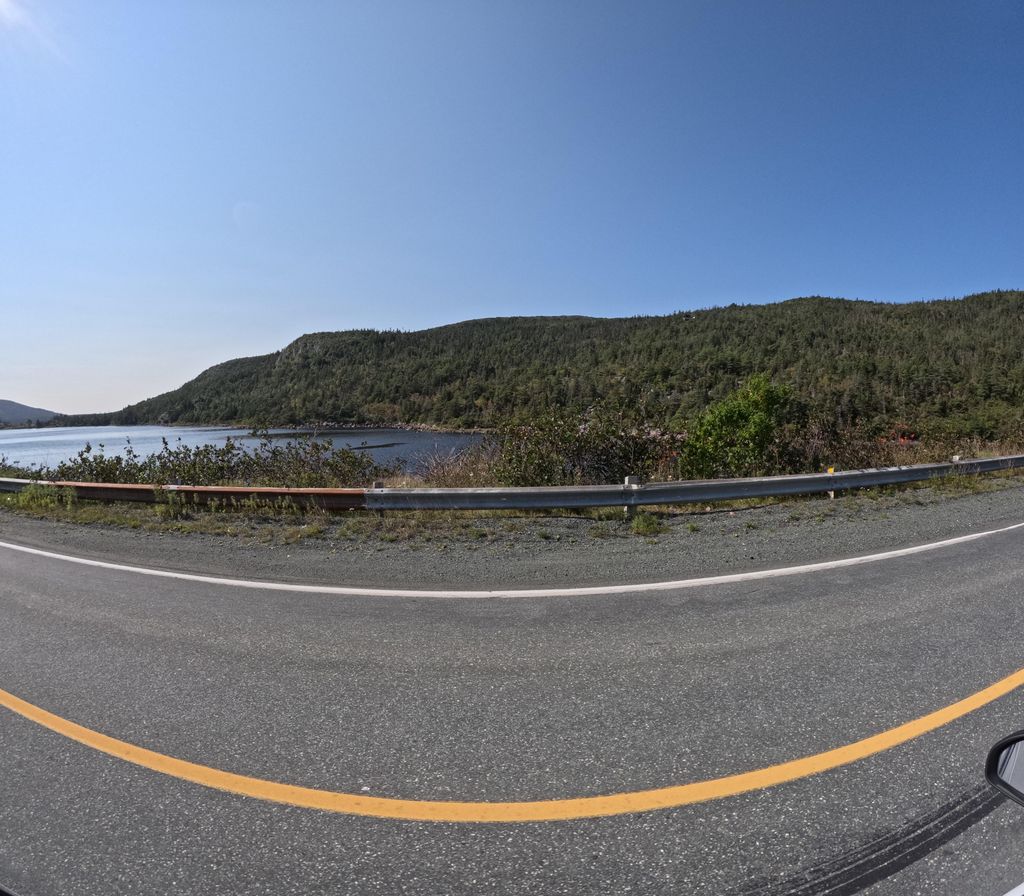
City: st_johns